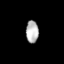
Tissue: lung
Cell type: Endothelial cells
Senescence score: 0.5573
Nuclear area (px): 272
Mean DAPI intensity: 182.827